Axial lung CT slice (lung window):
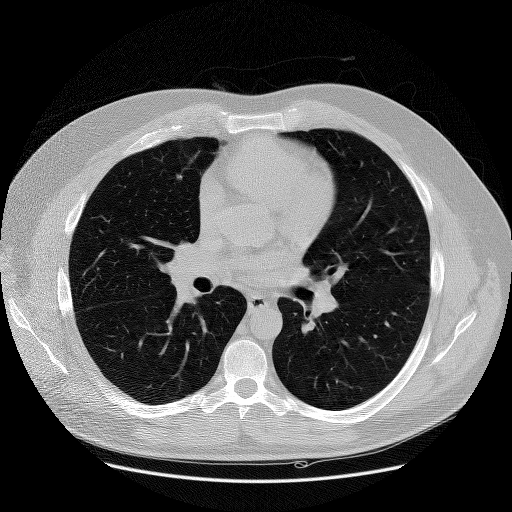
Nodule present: no